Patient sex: M
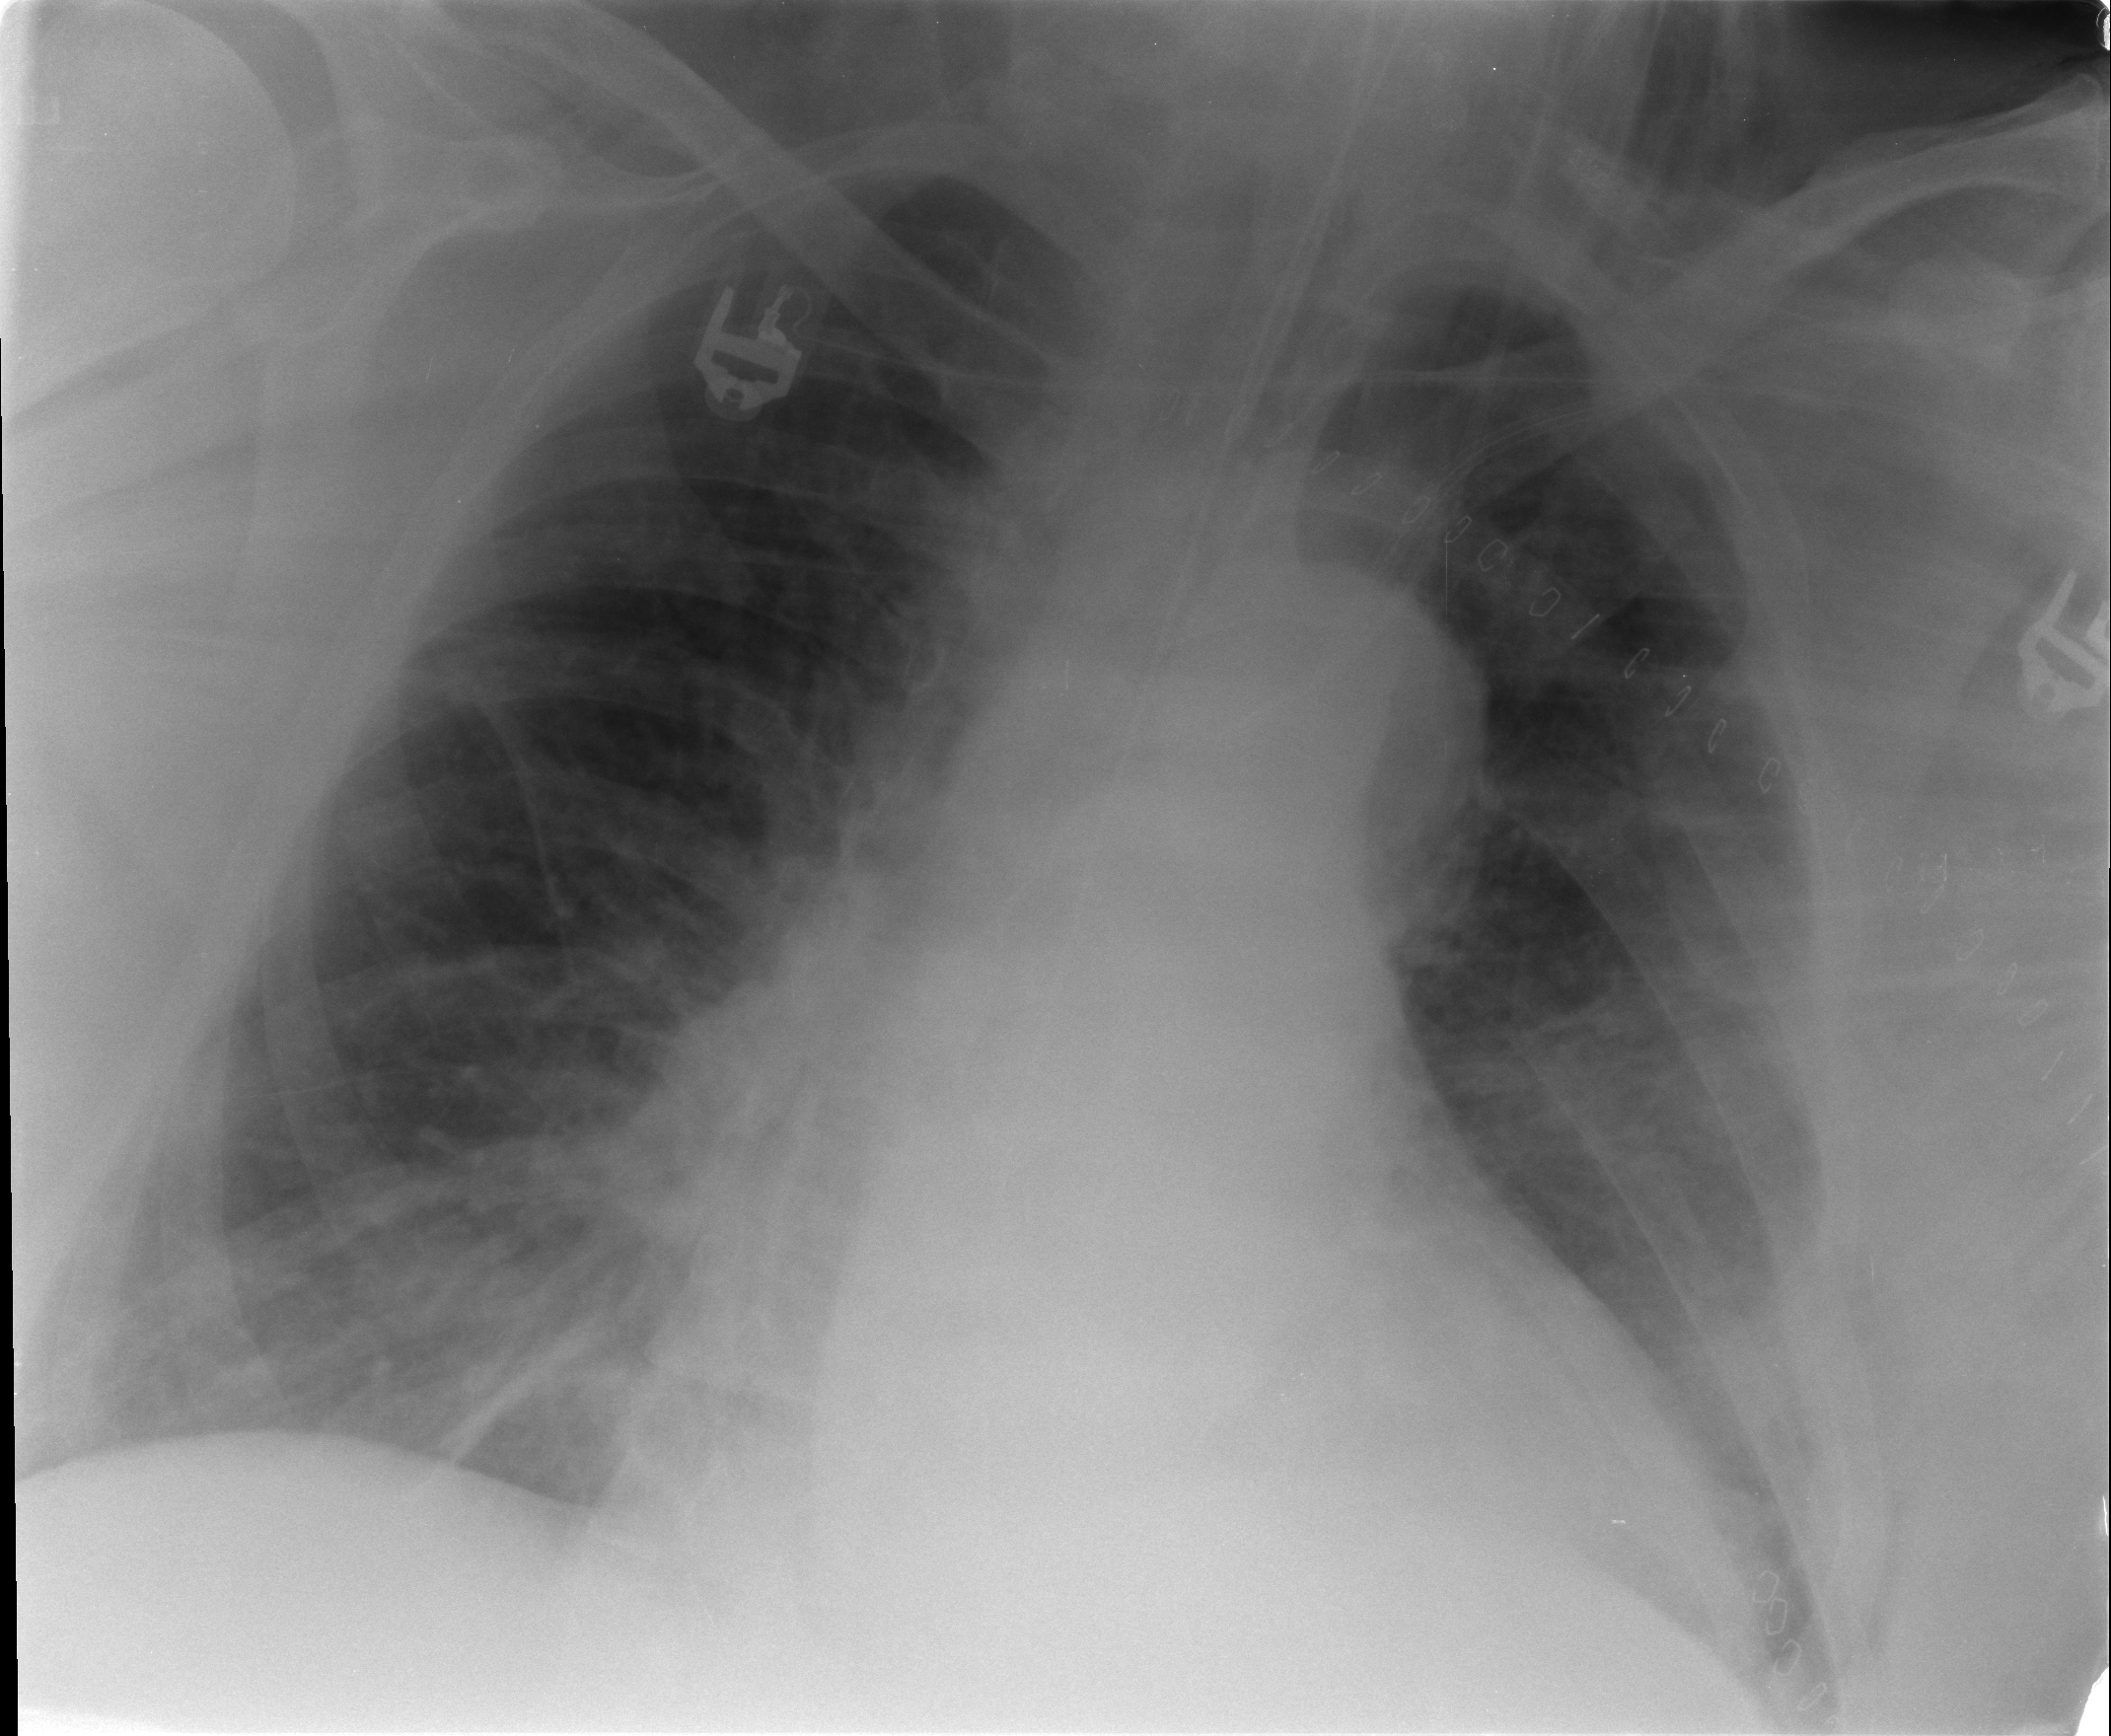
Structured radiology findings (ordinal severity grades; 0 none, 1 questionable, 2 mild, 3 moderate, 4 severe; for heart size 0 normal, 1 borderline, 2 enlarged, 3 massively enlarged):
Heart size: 2
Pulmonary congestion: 2
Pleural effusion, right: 1
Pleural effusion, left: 1
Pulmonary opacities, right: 2
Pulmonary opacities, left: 2
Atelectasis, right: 2
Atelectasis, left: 2